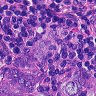
Metastatic tissue present: yes